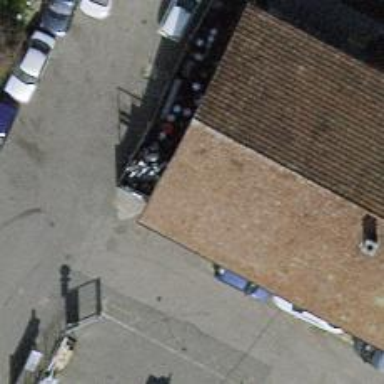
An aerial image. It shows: Car repair shop.